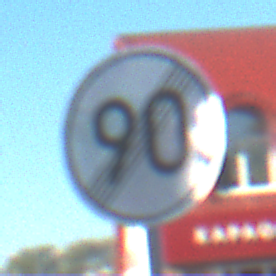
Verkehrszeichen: EndeGeschwindigkeit90
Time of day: MorningAfternoon
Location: Outdoor (Urban)
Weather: Clear
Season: NotSpecified
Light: Natural